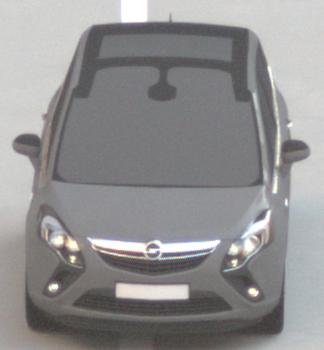
Make: Opel
Model: Zafira Tourer 1.8
Detailed model: Zafira (C) Tourer
Model produced from: 2012/01
Model produced until: 2015/06
Doors: 5
Color: gray
Road condition: dry road
Daytime: sunrise or sunset
Contrast: low contrast